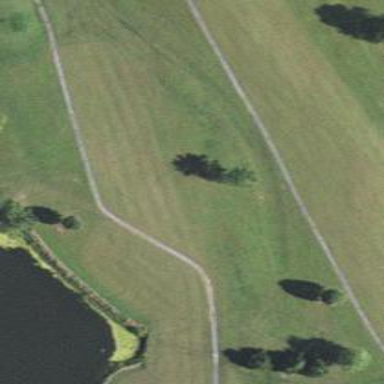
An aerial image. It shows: Golf hole.